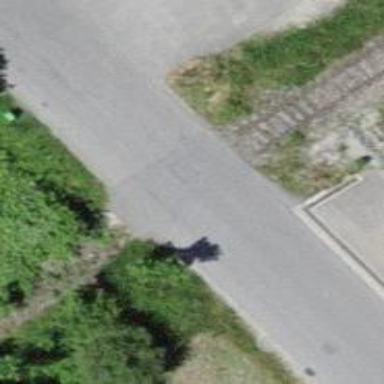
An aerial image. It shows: Single disused railway track.